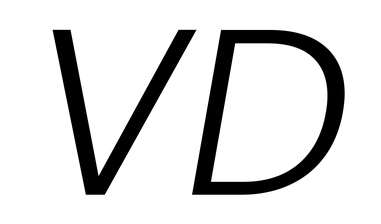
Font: Poppins-LightItalic